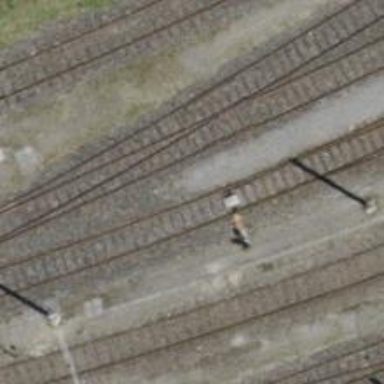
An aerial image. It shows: Railway switch.